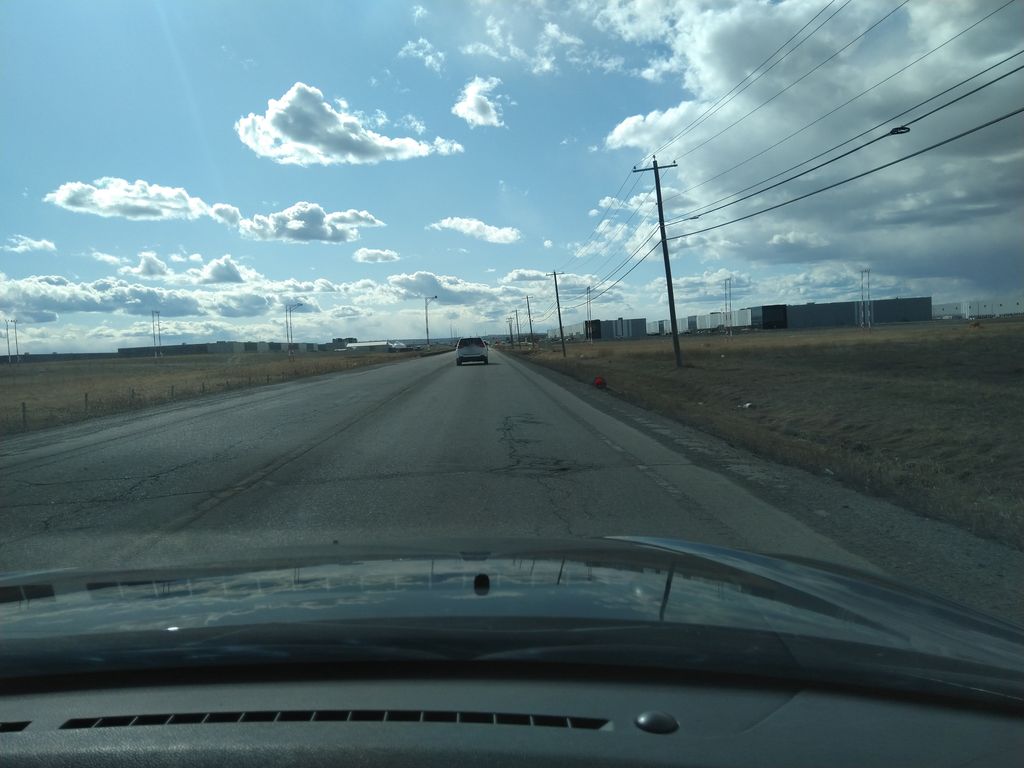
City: calgary